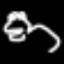
Label: frog